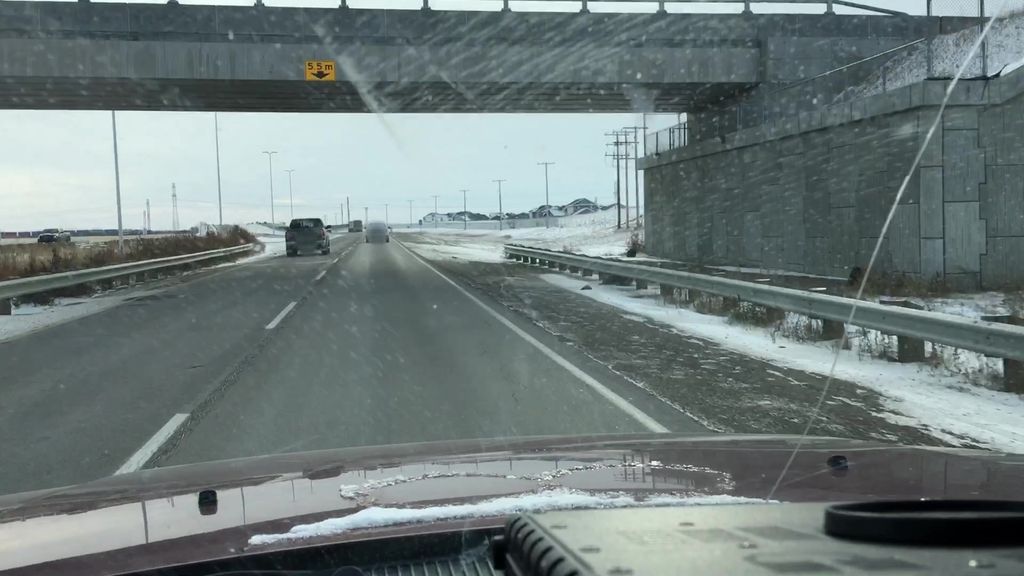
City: saskatoon